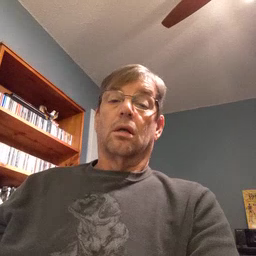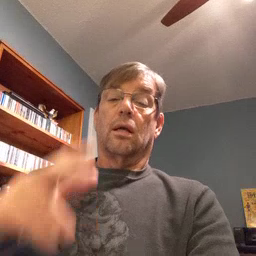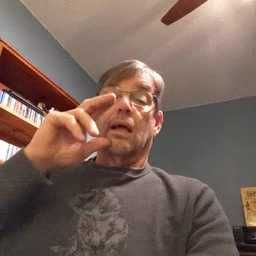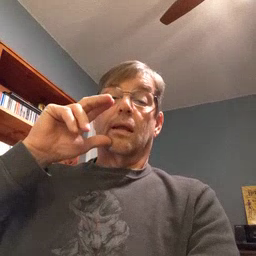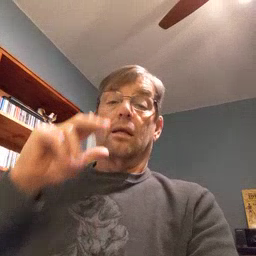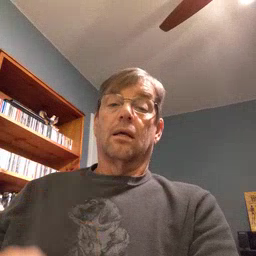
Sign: hen